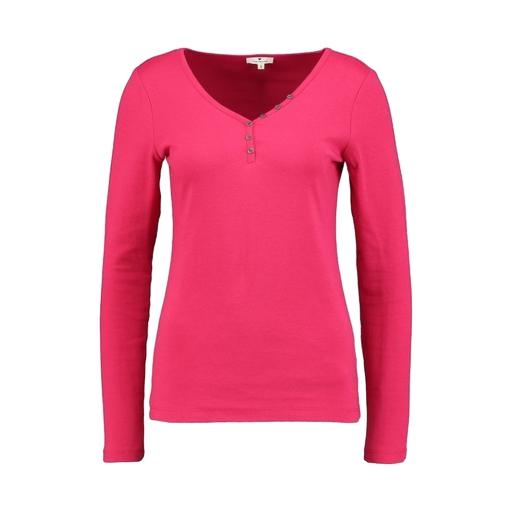
pink long sleeved shirt, pink long-sleeve t-shirt, pink long-sleeve shirt, white background